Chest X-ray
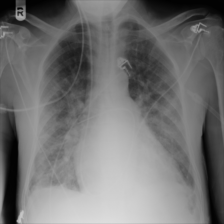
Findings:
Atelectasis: negative
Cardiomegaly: positive
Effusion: positive
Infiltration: negative
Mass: negative
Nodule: negative
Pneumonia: negative
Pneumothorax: negative
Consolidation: negative
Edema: negative
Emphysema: negative
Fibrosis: negative
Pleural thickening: negative
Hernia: negative